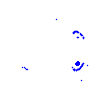
Particle: electron